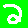
Digit: 2